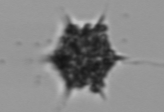
Label: Dictyocha